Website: bh-photo
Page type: gifting
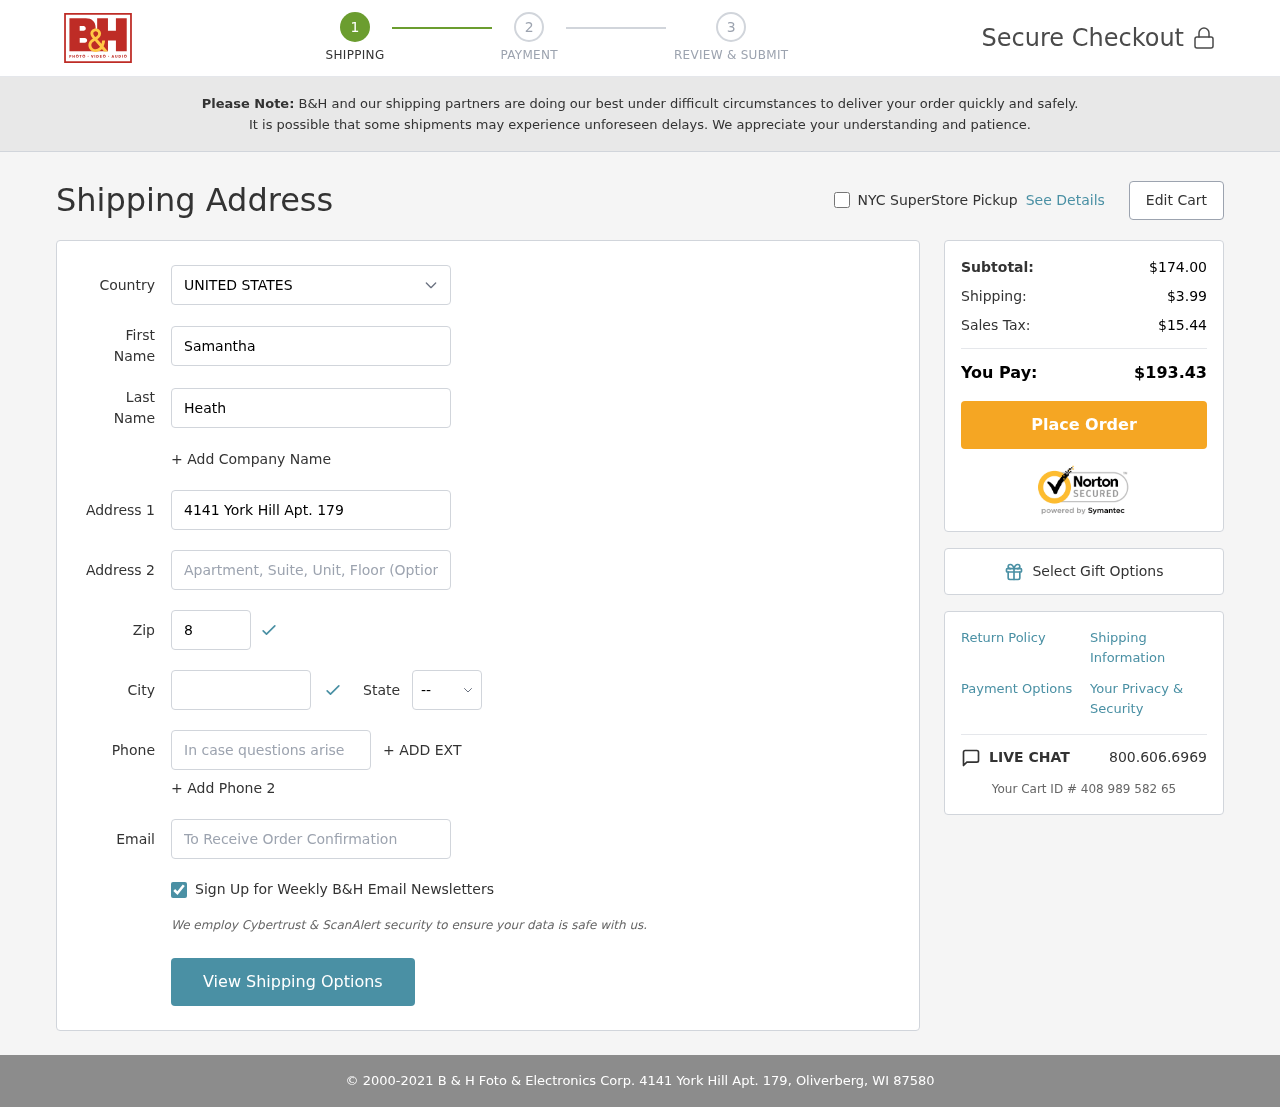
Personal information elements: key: PII_CITY
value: Oliverberg
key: PII_COUNTRY
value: United States
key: PII_EMAIL
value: samanthaheath@yahoo.com
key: PII_FIRSTNAME
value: Samantha
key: PII_LASTNAME
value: Heath
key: PII_PHONE
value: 3153827089
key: PII_POSTCODE
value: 87580
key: PII_STATE_ABBR
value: WI
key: PII_STREET
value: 4141 York Hill Apt. 179
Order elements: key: ORDER_SUBTOTAL
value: $174.00
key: ORDER_SHIPPING_COST
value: $3.99
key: ORDER_TAX
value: $15.44
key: ORDER_TOTAL
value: $193.43
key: ORDER_ID
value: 408 989 582 65